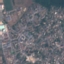
Land use / land cover: Residential